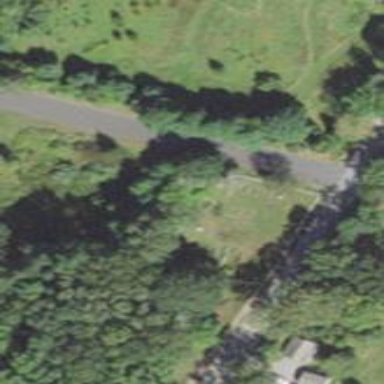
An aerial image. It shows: Private cemetery with magic category designation.